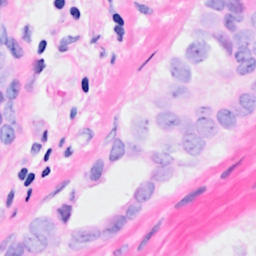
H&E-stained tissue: Breast